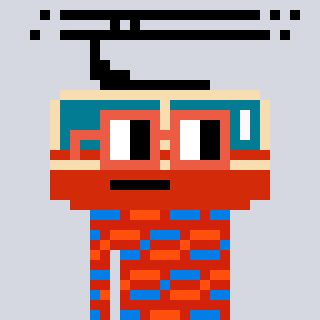
a pixel art character with square orange glasses, a tram wagon-shaped head and a red-colored body on a cool background